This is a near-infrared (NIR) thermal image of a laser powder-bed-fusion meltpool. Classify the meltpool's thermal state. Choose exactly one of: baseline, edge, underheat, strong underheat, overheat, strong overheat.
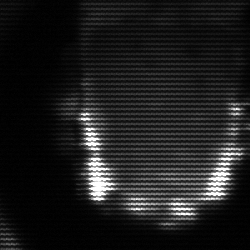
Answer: baseline